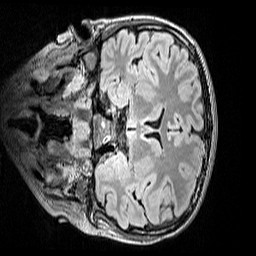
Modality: FLAIR
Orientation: coronal
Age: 11
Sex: male
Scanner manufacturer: siemens
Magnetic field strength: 3 T
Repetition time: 5 s
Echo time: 0.388 s